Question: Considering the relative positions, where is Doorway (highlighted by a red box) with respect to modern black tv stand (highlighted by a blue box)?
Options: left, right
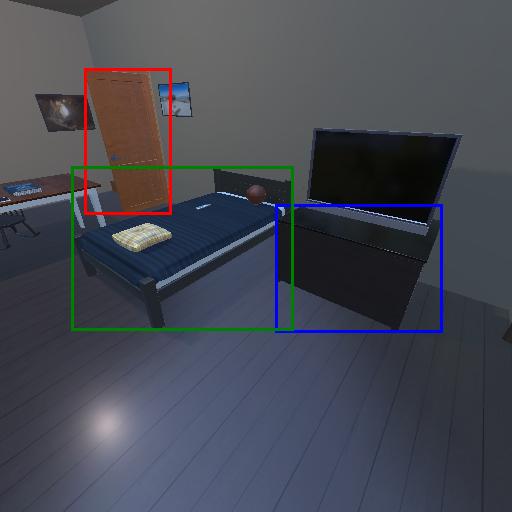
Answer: left